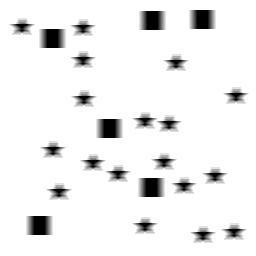
Squares: 6
Triangles: 0
Stars: 18
Total shapes: 24